Question: Since layered rendering with a geometry shader in OpenGL seems a bit dodgy on some drivers/hardware, I would like to substitute the functionality with my own solution. This by using a big texture as rendertarget, with for example a resolution of 3002. Then simulating layered rendering by rendering to 1002 chunks in the texture. With that resolution it would result in 9 tiles/layers as shown in the mockup below:

The question is; how to this with OpenGL? Supposedly with help of a geometry shader that renders the scene to the different tiles in one pass.?
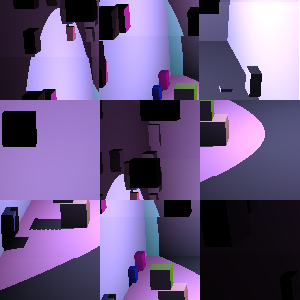
Answer: There is no simple way to do it. You can use geometry shader to hack it together but it will most probably be slow, as you have to perform a lot of geometry instancing and then use the geometry shader for vertex shading as well because vertex shader is out of the game.
Basic approach to the problem:
-
-
-
-
-